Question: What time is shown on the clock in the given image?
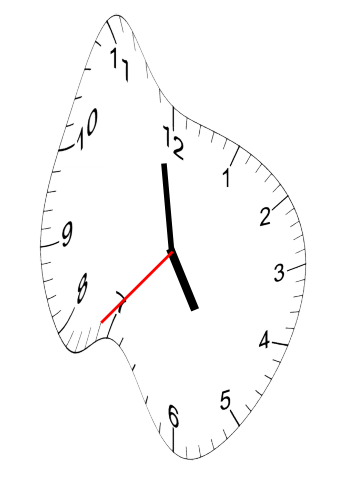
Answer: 04:58:37